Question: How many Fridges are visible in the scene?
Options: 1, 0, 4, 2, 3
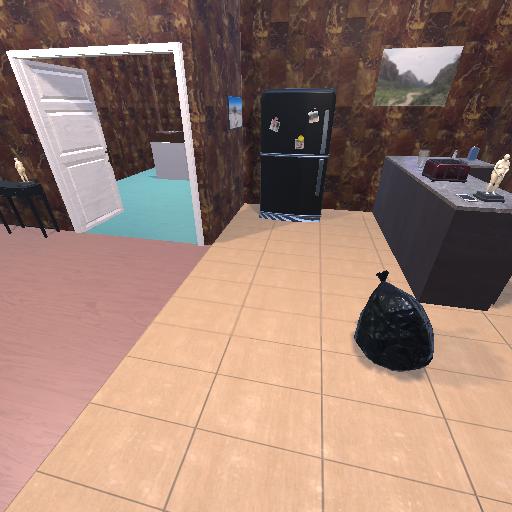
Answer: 1